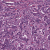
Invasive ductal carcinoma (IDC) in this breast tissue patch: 1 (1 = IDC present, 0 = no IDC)